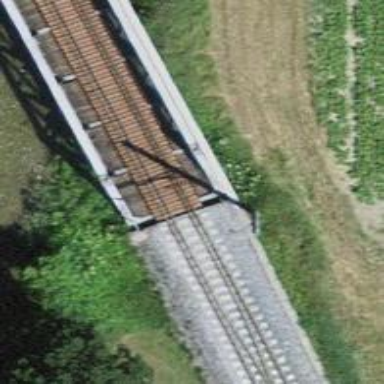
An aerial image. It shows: Bridge with electrified rail tracks and contact line.